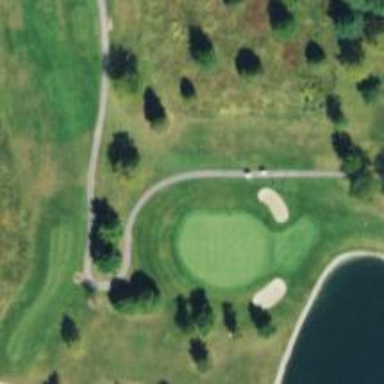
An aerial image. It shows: Golf cartpath that is also road path.